Question: the xcode analyzer tell me that a method returns an Objective-C object with a +1 retain count:

but the self.athletes is an object that I need also outside my function... how can I solve this 'warning?
thanks again
the athletes is declared like this:
'''
NSMutableArray *athletes;
@property (nonatomic, retain) IBOutlet NSMutableArray *athletes;
'''
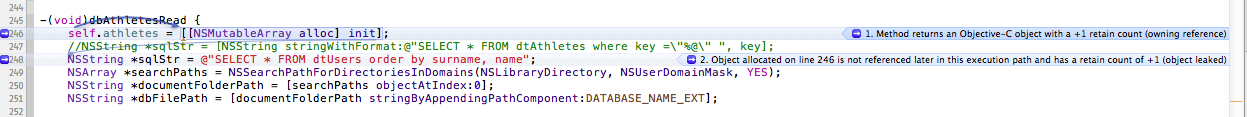
Answer: Replace that line with this one:
'''
self.athletes = [NSMutableArray array];
'''
I wrote full explanation here : <URL>